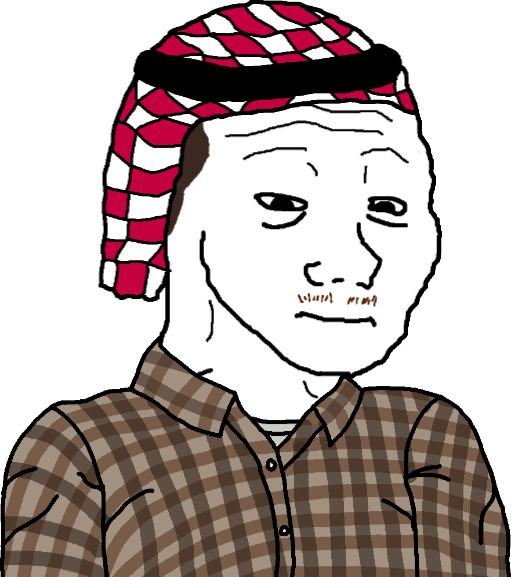
Label: 5_Doomer